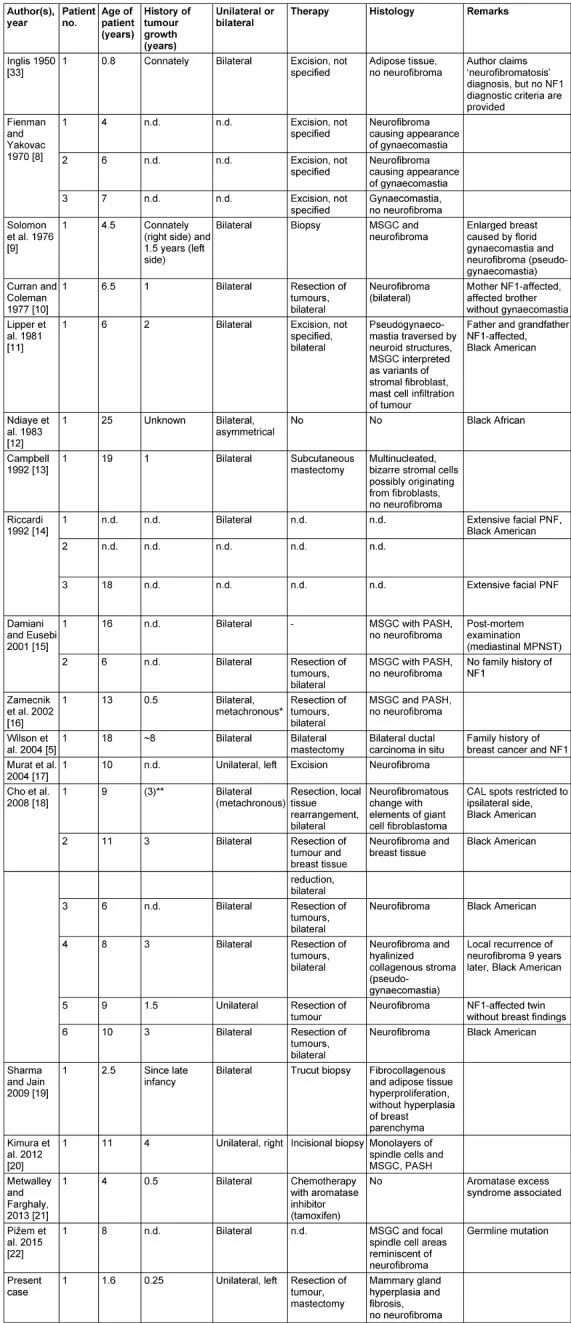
Gynaecomastia in neurofibromatosis. (n. D. = not detailed; CAL = cafe au lait spot; PNF = plexiform neurofibroma; MSGC = multinucleated stromal giant cells; PASH = pseudoangiomatous stromal hyperplasia; MPNST = malignant peripheral nerve sheath tumour).
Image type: chart (chart)